Question: I have a question regarding Android's architecture. I am starting out in Android and after a few static apps, I'd like to build a dynamic sort of app like a chat app. My questions are:
This is my understanding of the Basic architecture of a chat app.
- - - -
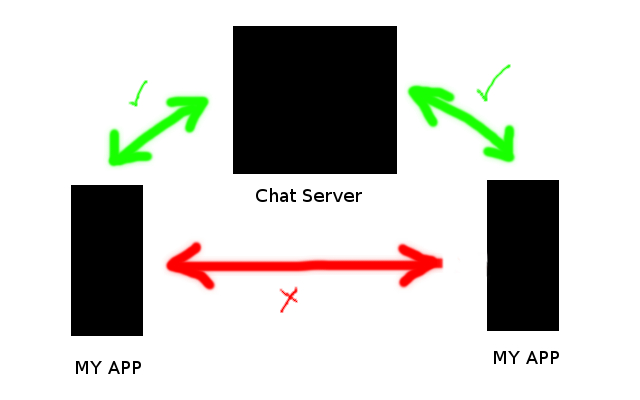
Answer: > Am I correct in assuming that a chat conversation always passes
through a server to and fro?
Thats up to you. If you want to implement a P2P-Communication, feel free to do it ;) But I would recommened to use a server between clients (what if you want to implement a group chat? -> more complex in p2p). Beside this: How do you know the ip-address of the other clients? With a server you can easily "login" or "logout" and see who else is currently available and so.
> I understand that natively Android uses sqlite. Is it possible that I
could use some other DB on the server or should I stick with sqlite?
Also up to you. The database of the server doesn't have to be the same as used in Android. I've never used sqlite on server-side. Choose it by yourselve!
> Does the server-side code need to be in Java so that it plays well
with Android or could I code it in, maybe something that I am more
proficient in - like maybe Python?
I would suggest you communicate via HTTP with the server. So you can use any programming language you like to use.
> Lastly, if a message need to be transformed in some way, does that
take place on the user's device before sending or does that happen on
the server?
What do you mean exactly? Your server would provide an interface like "sendMessage(messageObject, target,....") - You decide what a messageObject should look like. In addition the server can modify the object and send it to the clients.
## How to start
I strongly recommened you to have a look at:
<URL>
With GCM you can send/receive messages as soon as the server is reaching them.
And I also have a tutorial for you for implementing a chat with GCM:
<URL>
Otherwise, if you don't wanna use a push-service you can have a look at this tutorial:
<URL>
In this example they're using sockets for the communication between client and server.